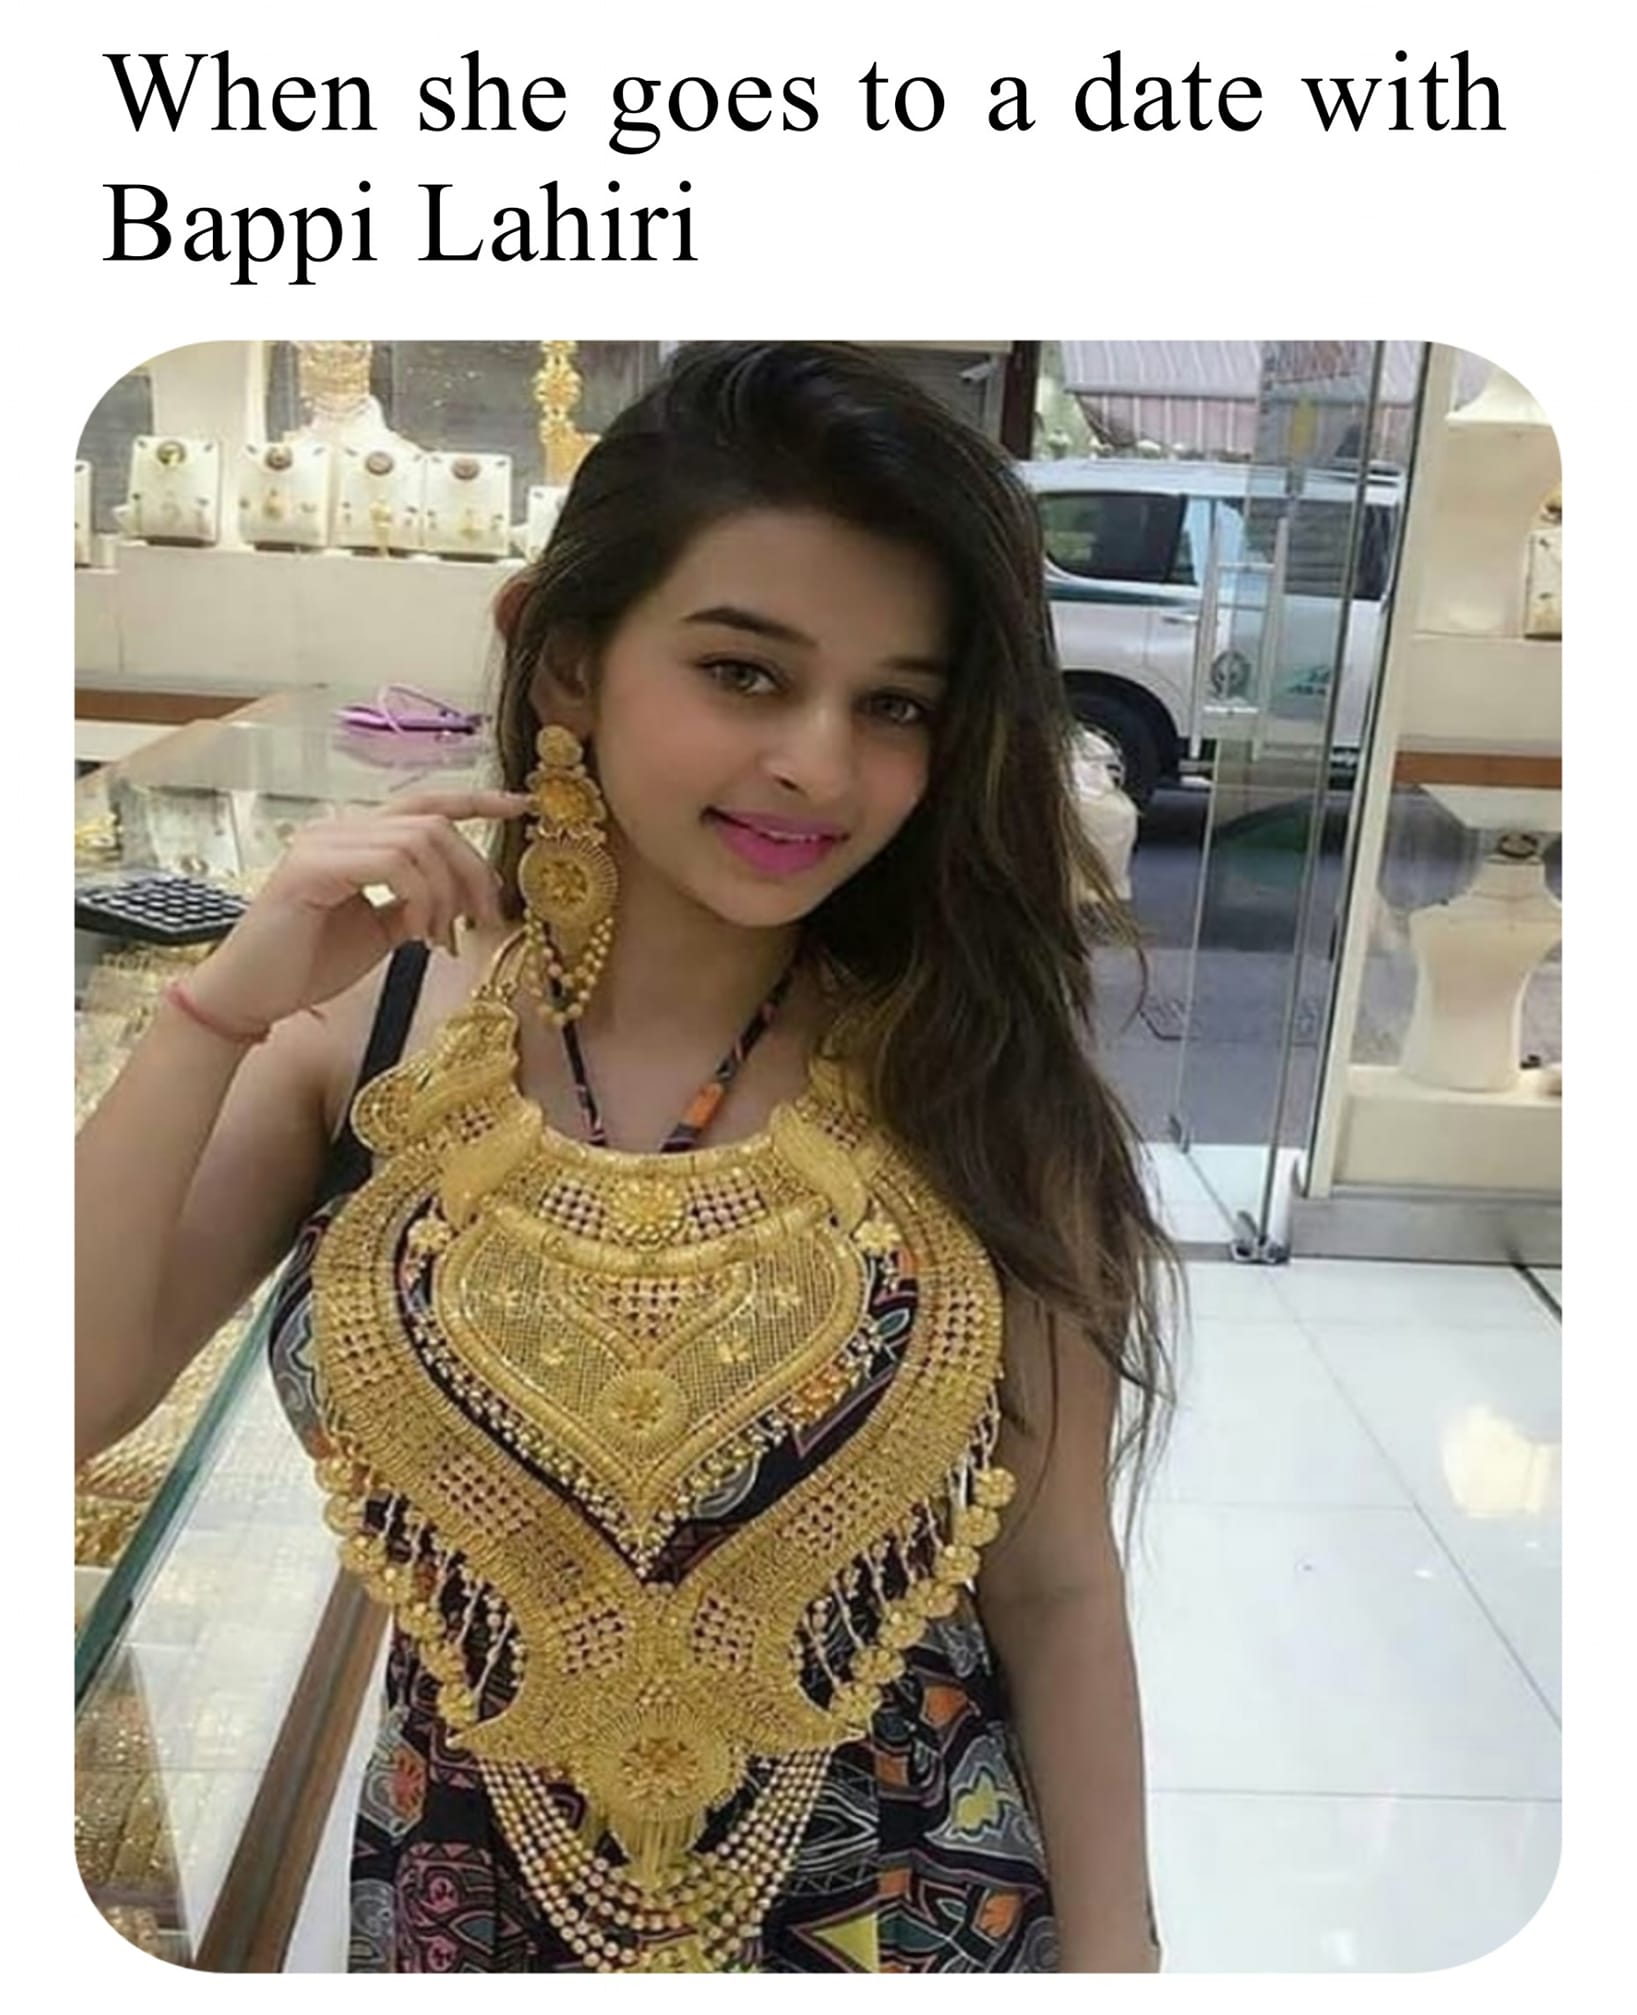
Caption: When she goes to a date with Bappi Lahiri
Label: non-hate